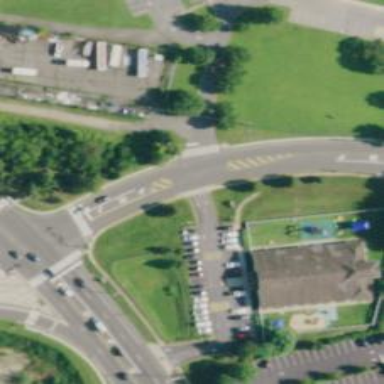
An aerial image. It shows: Kindergarten.